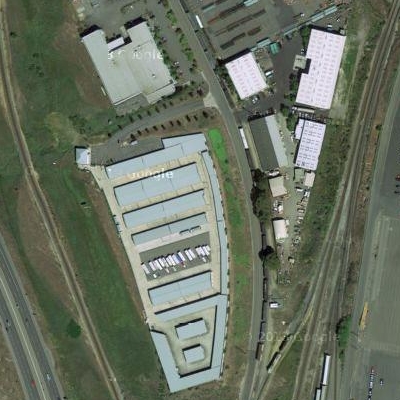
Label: Industry